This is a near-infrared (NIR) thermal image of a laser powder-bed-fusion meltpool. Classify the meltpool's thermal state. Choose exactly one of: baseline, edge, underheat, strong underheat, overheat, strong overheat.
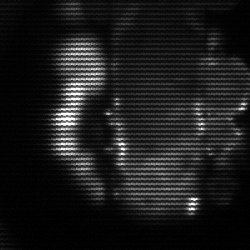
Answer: strong underheat